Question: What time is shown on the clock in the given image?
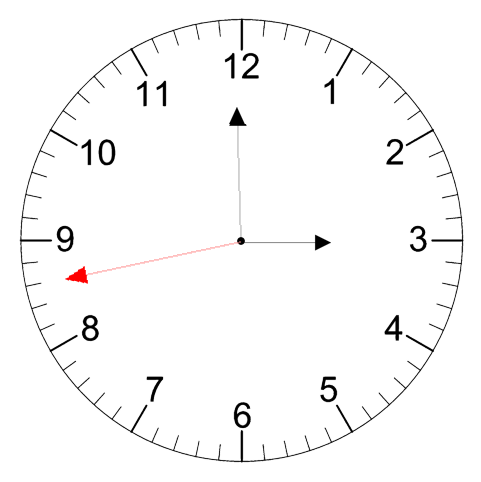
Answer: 02:59:43